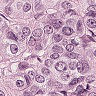
Metastatic tissue present: yes